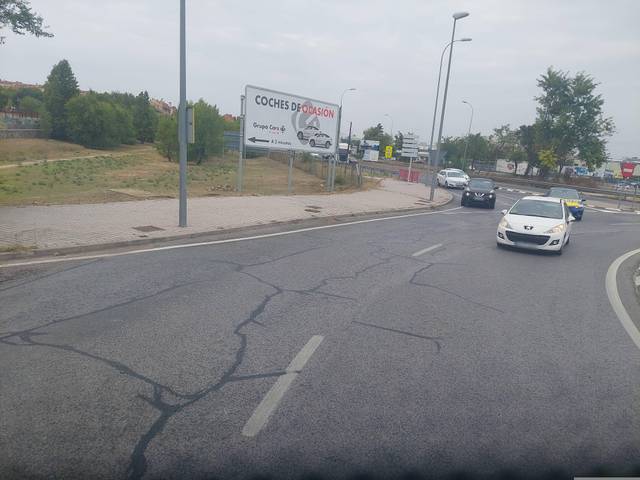
Region: Spain
Coordinates: 40.32, -3.75